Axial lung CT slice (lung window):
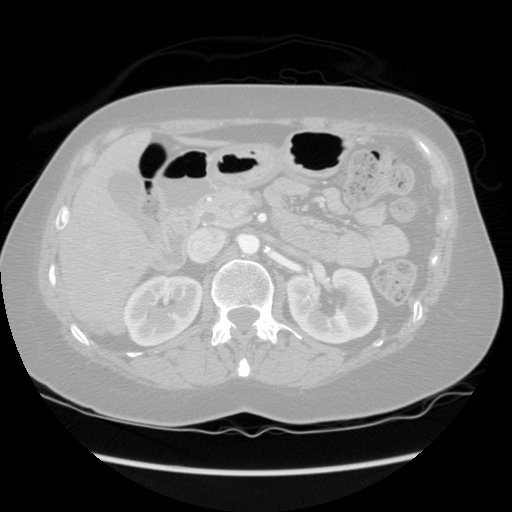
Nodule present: no